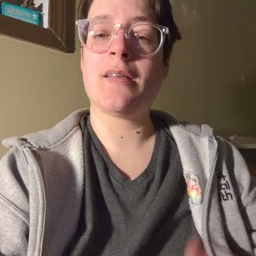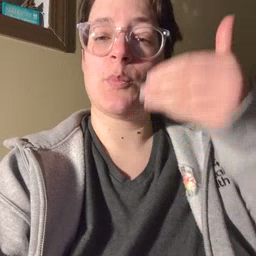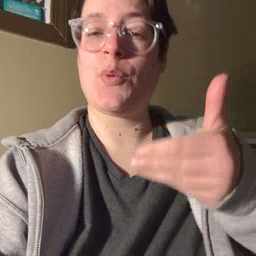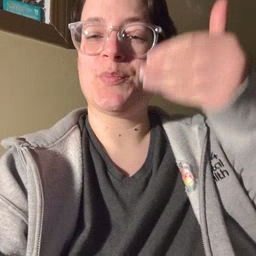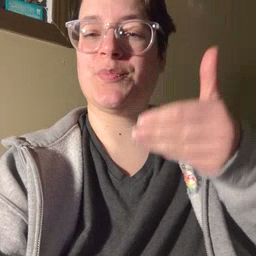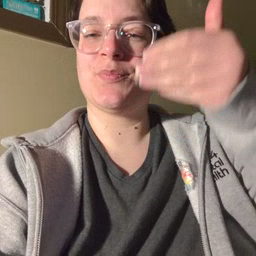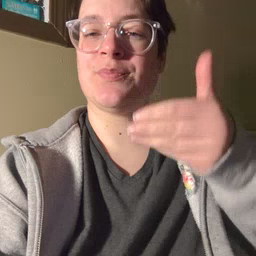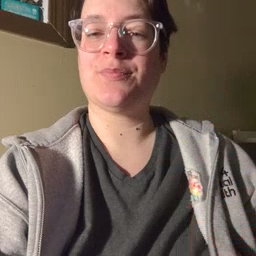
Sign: glasswindow